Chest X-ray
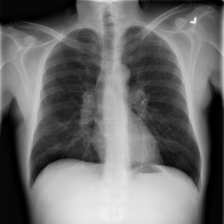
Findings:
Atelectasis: negative
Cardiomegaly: negative
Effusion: negative
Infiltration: negative
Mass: negative
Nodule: negative
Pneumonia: negative
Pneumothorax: negative
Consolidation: negative
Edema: negative
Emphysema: negative
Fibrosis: negative
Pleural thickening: negative
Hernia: negative